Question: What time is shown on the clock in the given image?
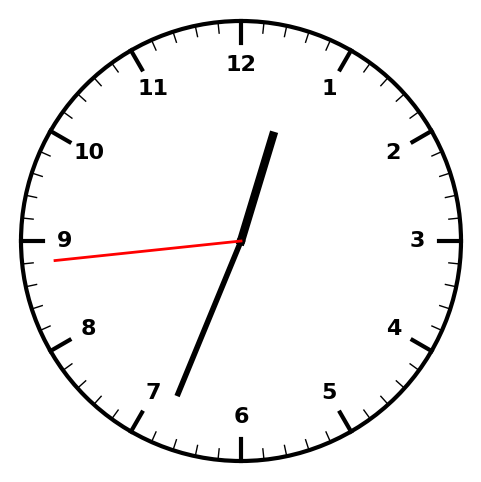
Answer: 12:33:44